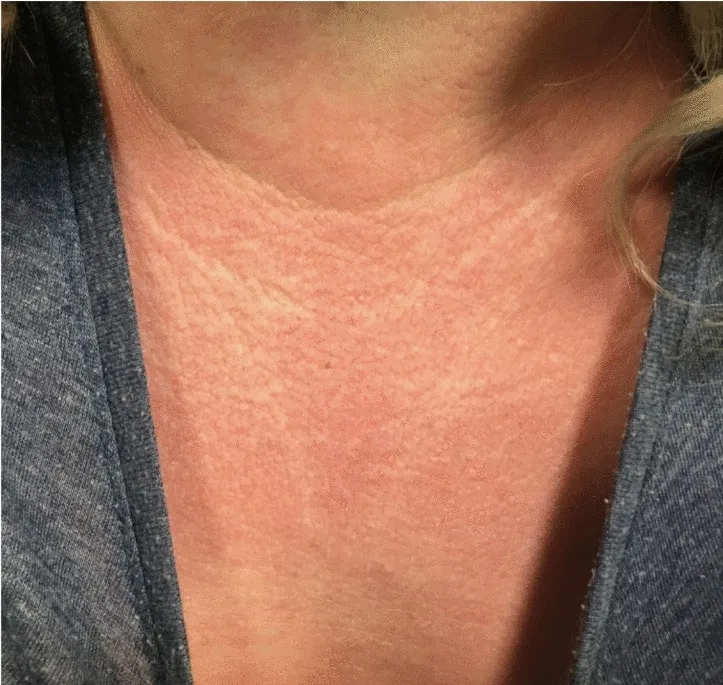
Clinical features of dermatomyositis with shawl-like rash affecting neck, chest and back. B; 'V' neck distribution of erythema.
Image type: medical_photograph (skin_photograph)